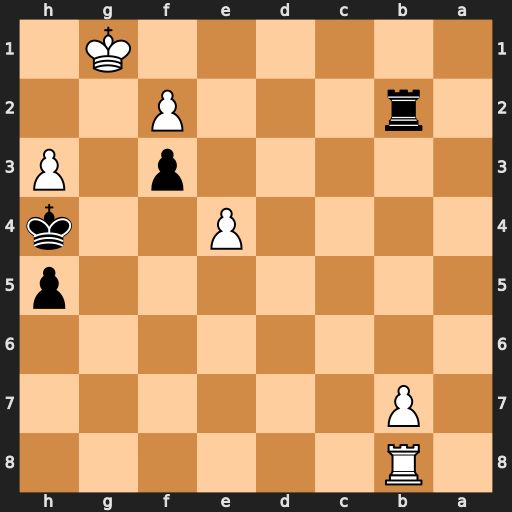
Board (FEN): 1R6/1P6/8/7p/4P2k/5p1P/1r3P2/6K1
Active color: b
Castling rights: -
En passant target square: -
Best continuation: Kxh3 Rd8 Rb1+ Rd1 Rxd1#